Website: apple
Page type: address-validator
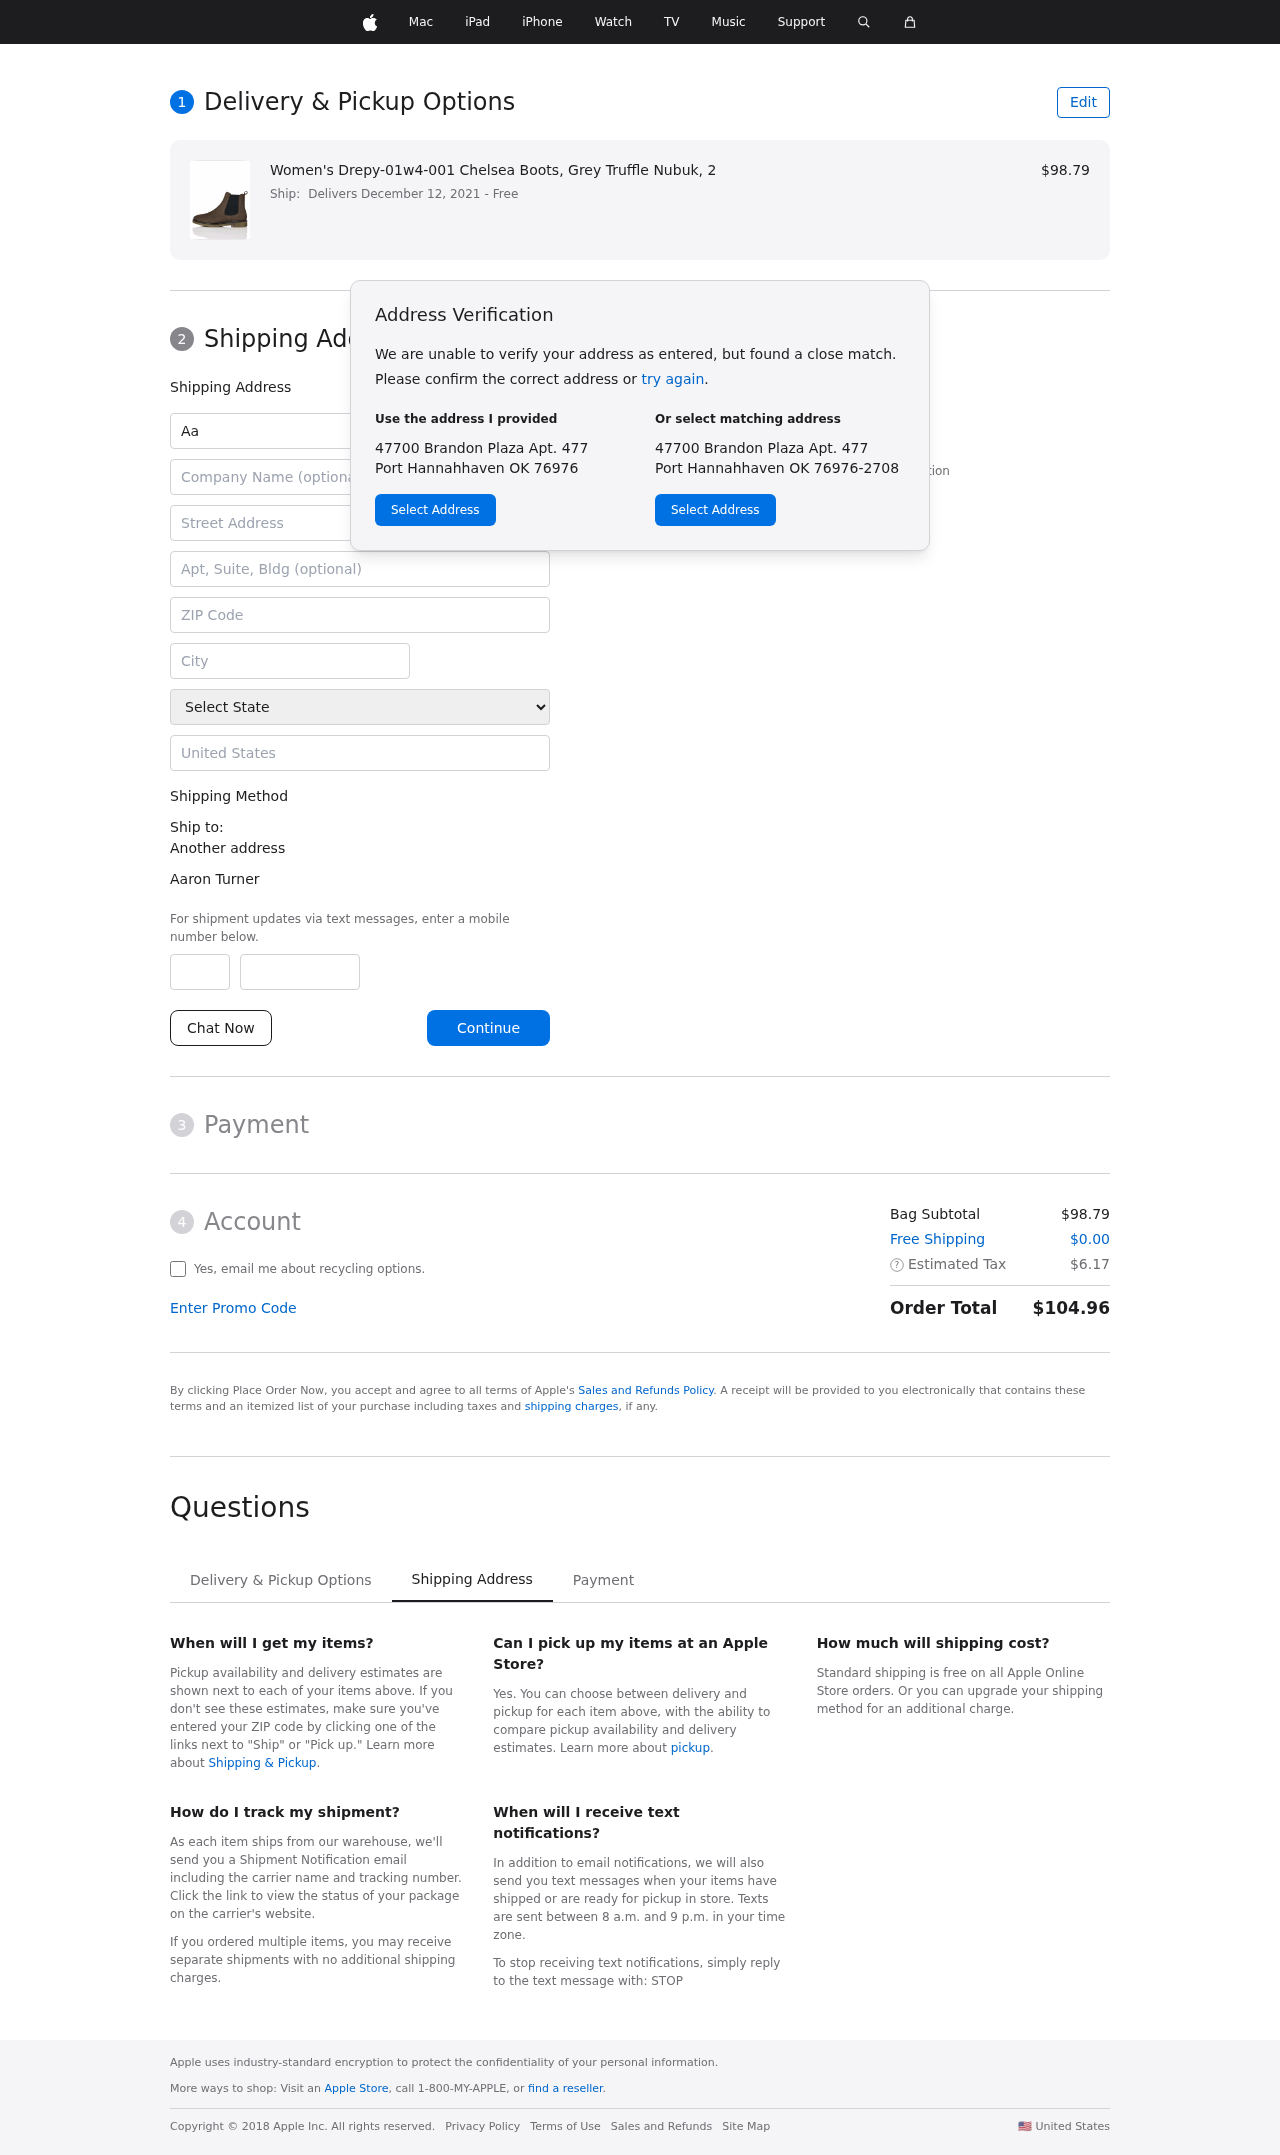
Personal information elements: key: PII_CITY
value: Port Hannahhaven
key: PII_COMPANY
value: Johnson, Hall and Curtis
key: PII_COUNTRY
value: United States
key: PII_FIRSTNAME
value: Aaron
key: PII_FULLNAME
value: Aaron Turner
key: PII_LASTNAME
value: Turner
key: PII_PHONE_AREA
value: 733
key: PII_PHONE_SUFFIX
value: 8158
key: PII_POSTCODE
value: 76976
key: PII_STATE
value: Oklahoma
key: PII_STREET
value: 47700 Brandon Plaza Apt. 477
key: PII_STREET2
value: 620 Adam Lane
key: PII_CITY_STATE_ZIP
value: Port Hannahhaven OK 76976
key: PII_STATE_ABBR
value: OK
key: PII_POSTCODE_FULL
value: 76976
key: PII_POSTCODE_NUMERIC
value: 76976
Product elements: key: PRODUCT1_NAME
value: Women's Drepy-01w4-001 Chelsea Boots, Grey Truffle Nubuk, 2
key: PRODUCT1_PRICE
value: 98.79
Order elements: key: ORDER_DELIVERY_DATE
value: Delivers December 12, 2021
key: ORDER_SUBTOTAL
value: $98.79
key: ORDER_SHIPPING_COST
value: $0.00
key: ORDER_TAX
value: $6.17
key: ORDER_TOTAL
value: $104.96